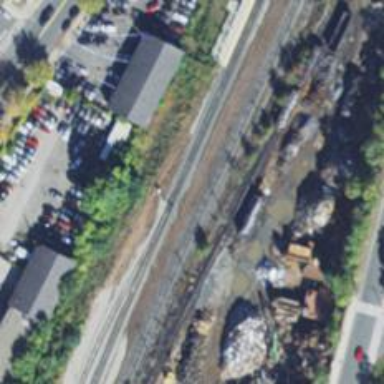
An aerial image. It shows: Abandoned railway yard.